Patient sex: M
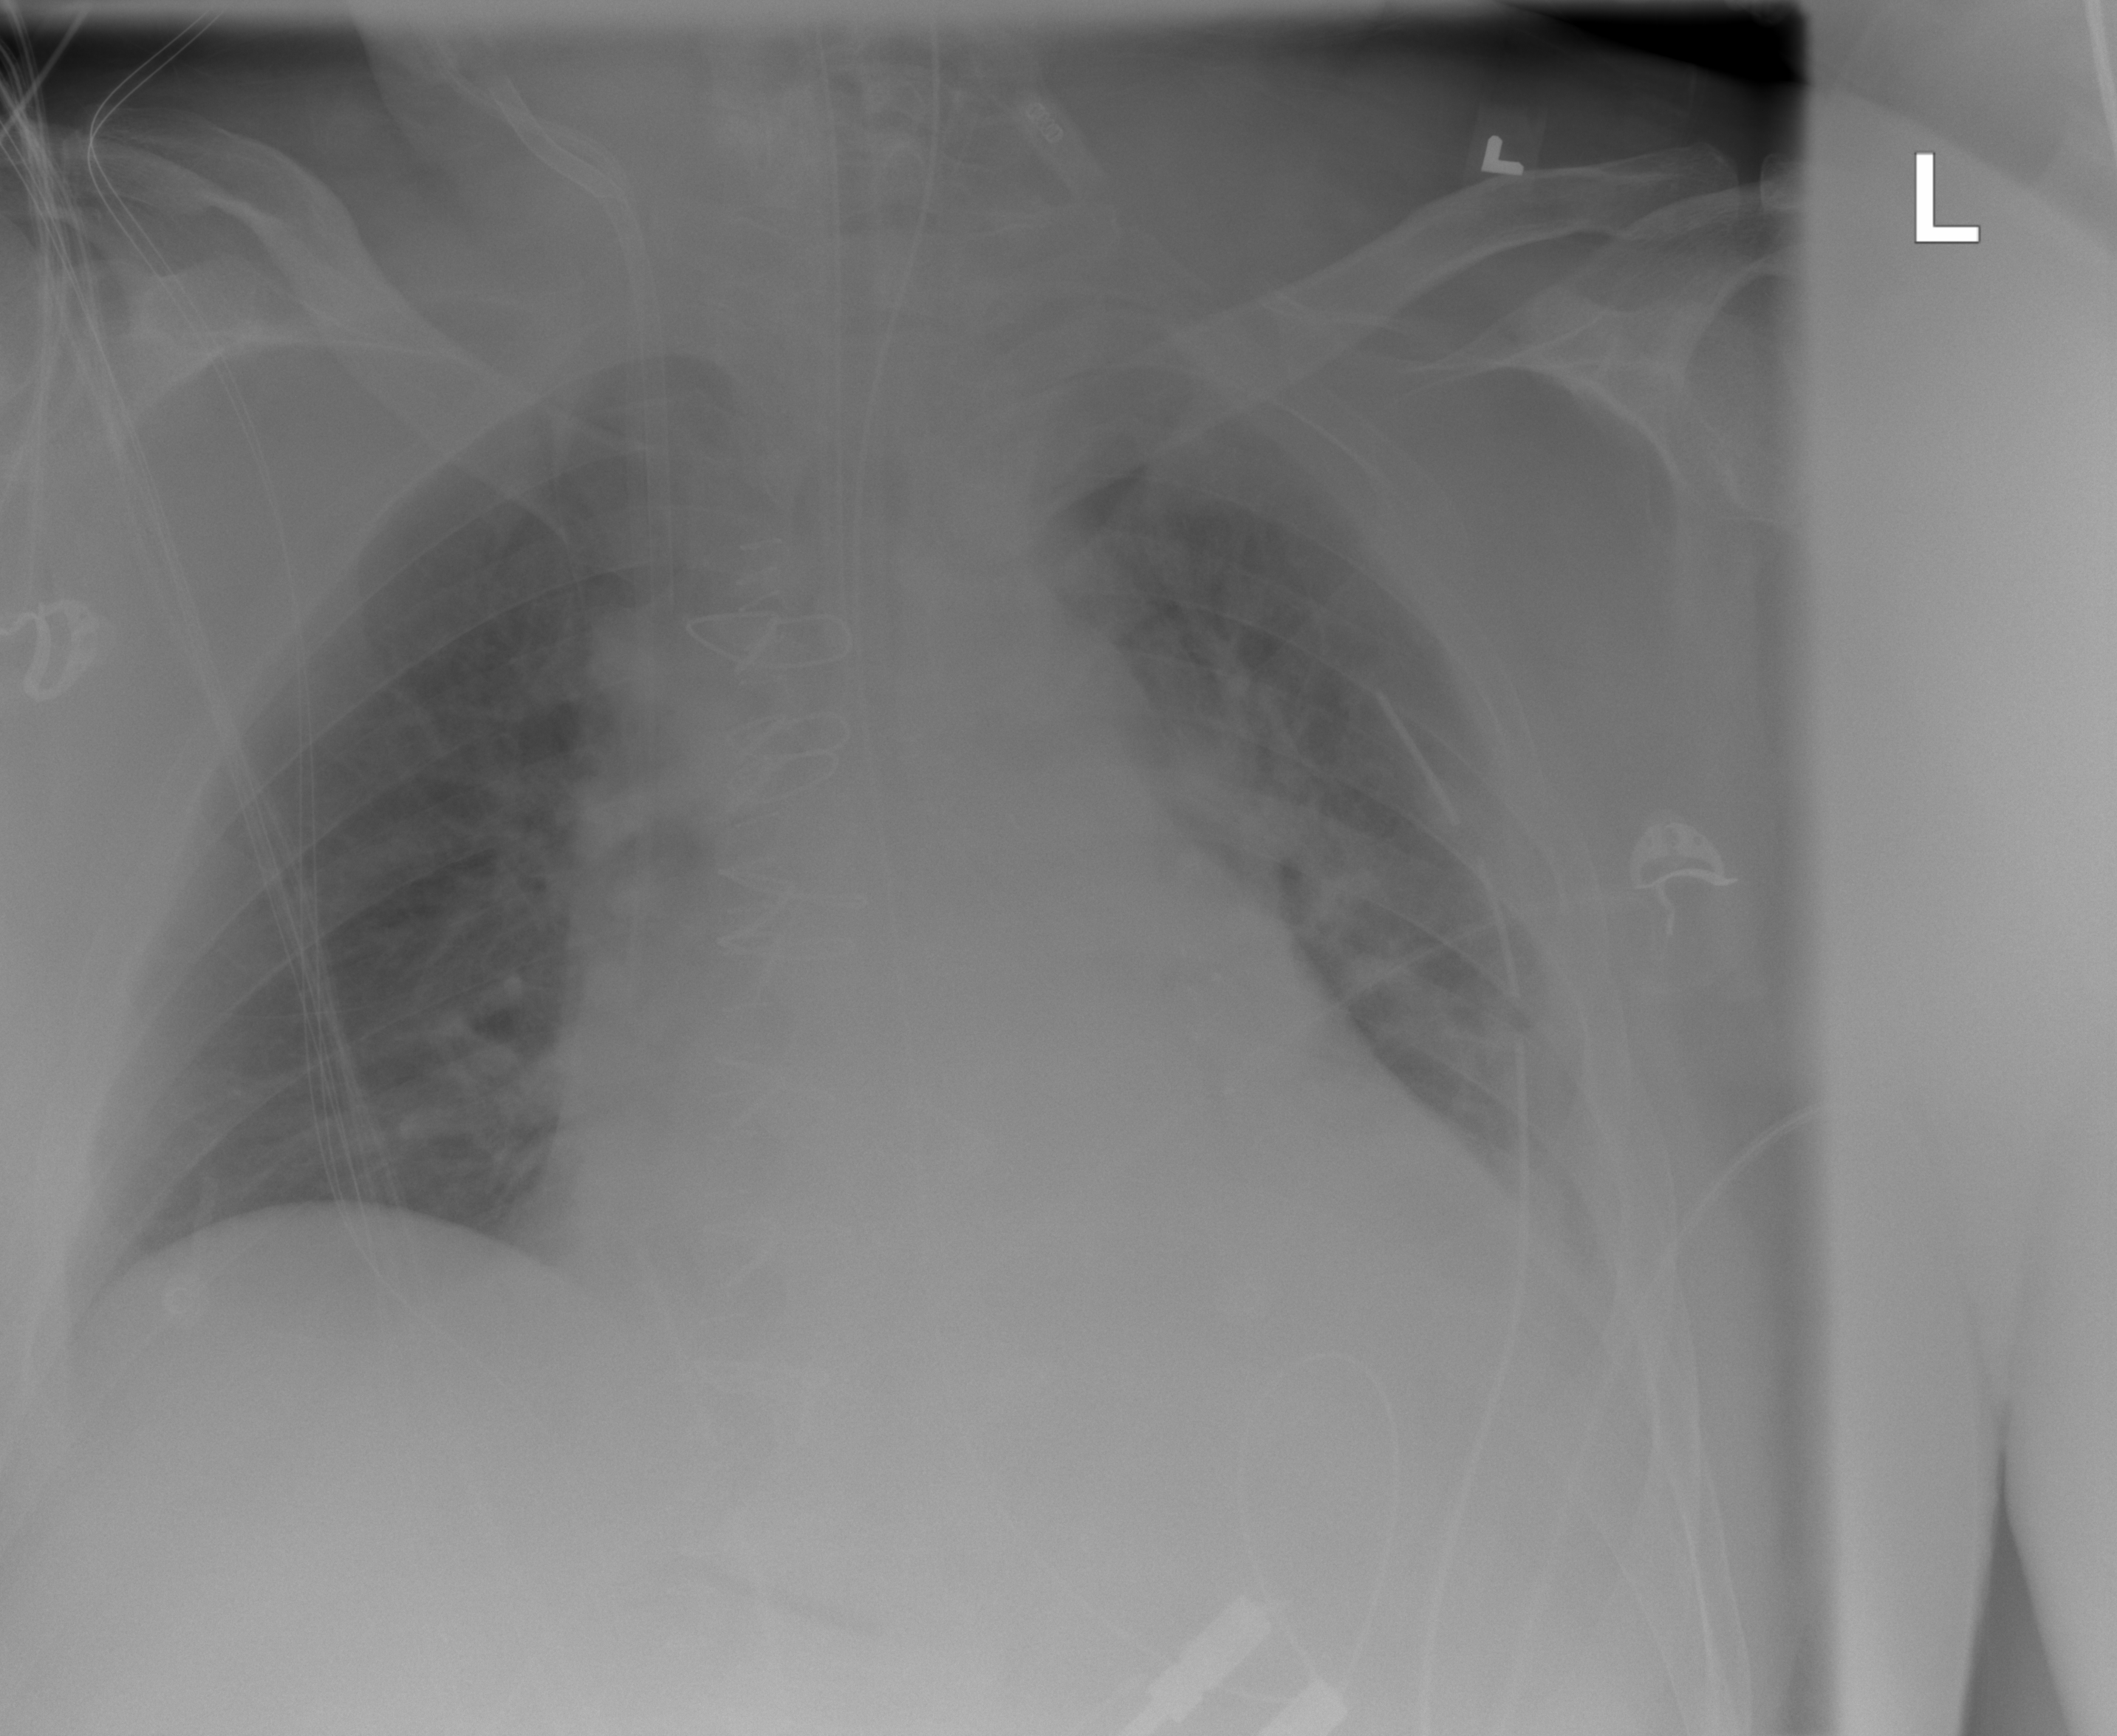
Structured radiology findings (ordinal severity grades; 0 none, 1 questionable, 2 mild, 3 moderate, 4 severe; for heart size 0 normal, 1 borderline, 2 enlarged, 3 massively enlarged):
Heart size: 2
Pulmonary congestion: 2
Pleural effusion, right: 0
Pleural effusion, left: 2
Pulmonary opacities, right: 0
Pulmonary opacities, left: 1
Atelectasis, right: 0
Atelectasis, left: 3